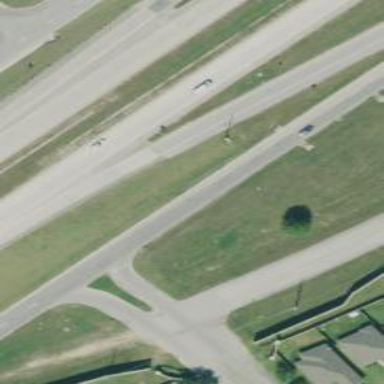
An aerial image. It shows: Secondary road with frontage road.